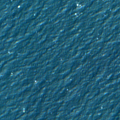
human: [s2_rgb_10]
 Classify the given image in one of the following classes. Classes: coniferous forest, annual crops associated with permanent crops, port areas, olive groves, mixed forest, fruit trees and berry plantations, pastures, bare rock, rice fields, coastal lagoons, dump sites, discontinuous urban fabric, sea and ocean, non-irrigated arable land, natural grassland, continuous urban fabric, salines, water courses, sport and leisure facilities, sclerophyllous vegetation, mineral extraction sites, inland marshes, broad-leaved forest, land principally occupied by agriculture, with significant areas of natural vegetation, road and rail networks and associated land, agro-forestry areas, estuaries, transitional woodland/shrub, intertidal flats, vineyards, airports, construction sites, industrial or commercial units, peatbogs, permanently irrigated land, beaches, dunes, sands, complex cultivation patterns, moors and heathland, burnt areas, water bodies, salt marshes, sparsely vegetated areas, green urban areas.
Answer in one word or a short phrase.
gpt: sea and ocean